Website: home-depot
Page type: billing-address
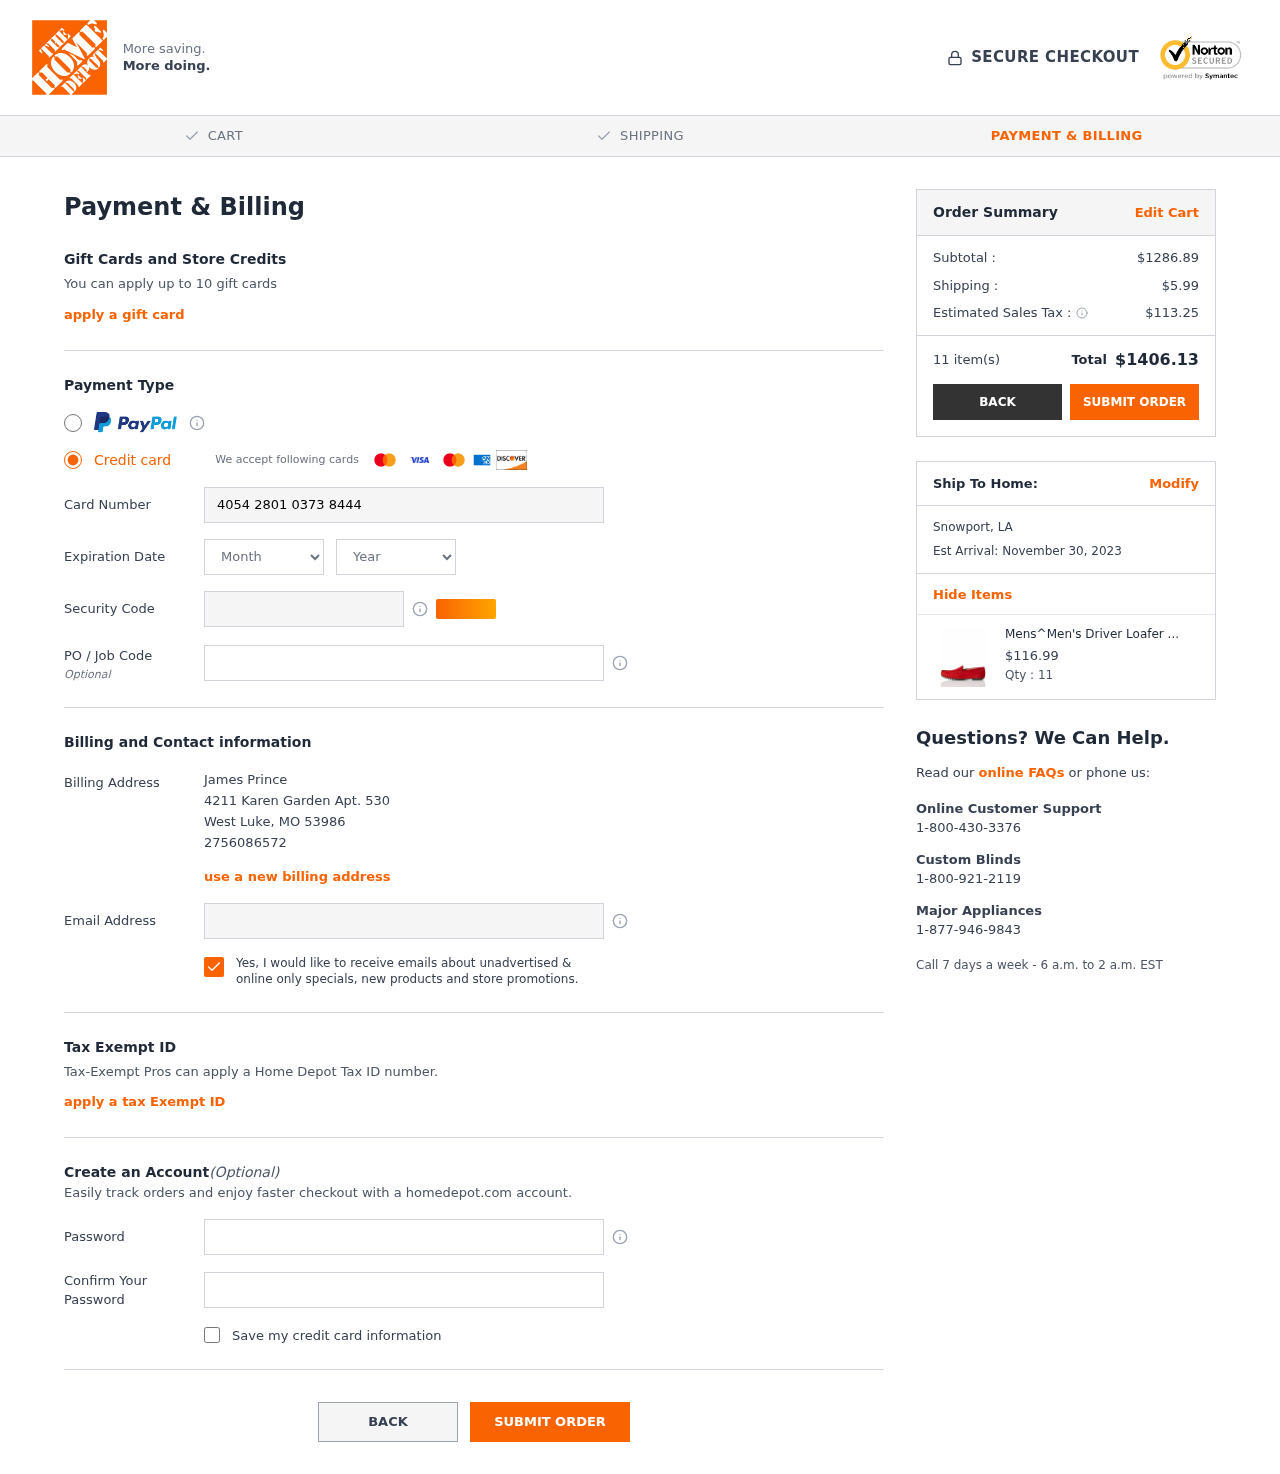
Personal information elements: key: PII_CARD_CVV
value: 313
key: PII_CARD_EXPIRY_MONTH
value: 01
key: PII_CARD_EXPIRY_YEAR
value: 29
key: PII_CARD_NUMBER
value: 4054 2801 0373 8444
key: PII_CITY
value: West Luke
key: PII_CITY2
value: Snowport
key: PII_EMAIL
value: jamesprince@yahoo.com
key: PII_FULLNAME
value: James Prince
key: PII_PHONE
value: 2756086572
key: PII_POSTCODE
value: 53986
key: PII_STATE_ABBR
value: MO
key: PII_STATE_ABBR2
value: LA
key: PII_STREET
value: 4211 Karen Garden Apt. 530
Product elements: key: PRODUCT1_NAME
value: Mens^Men's Driver Loafer Moccasin, Red Suede, 8 US
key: PRODUCT1_PRICE
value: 116.99
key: PRODUCT1_QUANTITY
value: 11
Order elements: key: ORDER_SUBTOTAL
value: $1286.89
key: ORDER_SHIPPING_COST
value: $5.99
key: ORDER_TAX
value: $113.25
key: ORDER_NUM_ITEMS
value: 11 item(s)
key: ORDER_TOTAL
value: $1406.13
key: ORDER_DELIVERY_DATE
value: Est Arrival: November 30, 2023